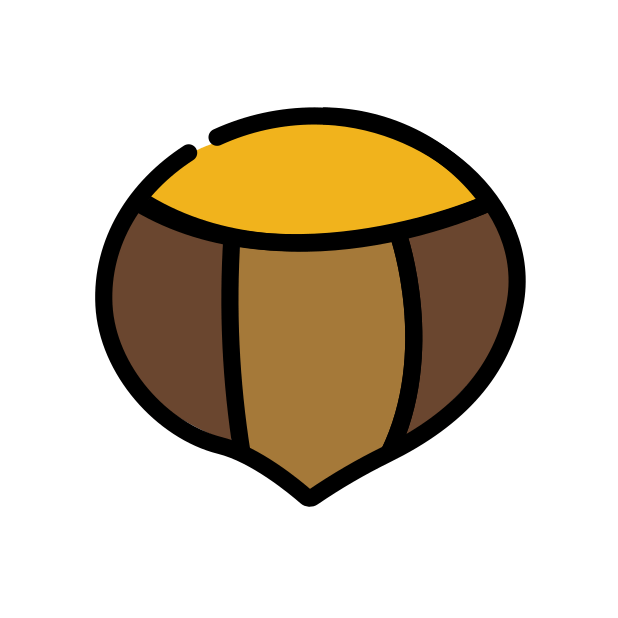
chestnut